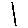
Label: line